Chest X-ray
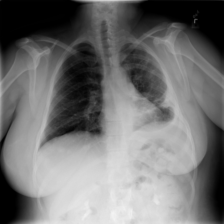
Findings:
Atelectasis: negative
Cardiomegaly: negative
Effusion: negative
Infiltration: positive
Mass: negative
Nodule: negative
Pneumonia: negative
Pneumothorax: negative
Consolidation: negative
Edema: negative
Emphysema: negative
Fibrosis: negative
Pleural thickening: negative
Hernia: negative